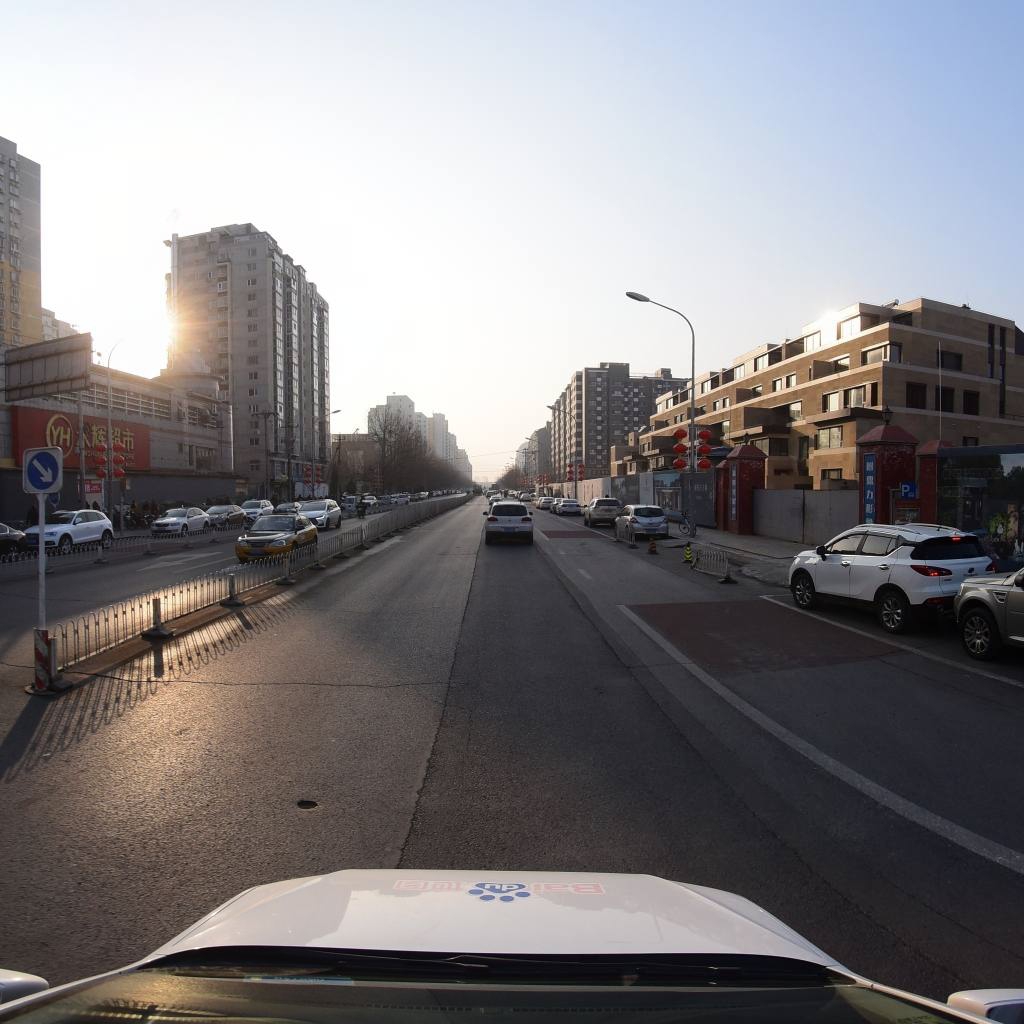
Region: Fengtai
Road damage annotations: transverse crack, longitudinal crack, longitudinal crack, pothole, transverse crack, longitudinal crack, transverse crack, transverse crack